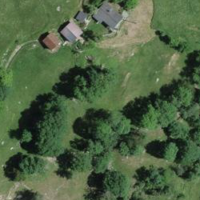
EUNIS habitat code: 52
Species observed at this site:
Sorbus aucuparia